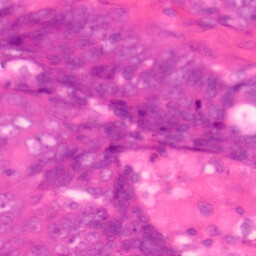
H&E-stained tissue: Colon